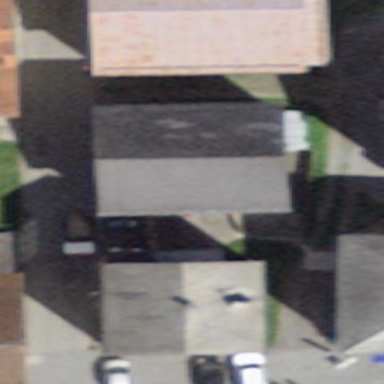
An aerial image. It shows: Simple house.